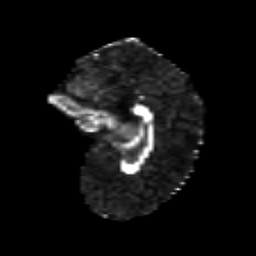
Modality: FA
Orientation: sagittal
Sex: male
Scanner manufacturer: siemens
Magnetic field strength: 3 T
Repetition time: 5 s
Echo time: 0.071 s